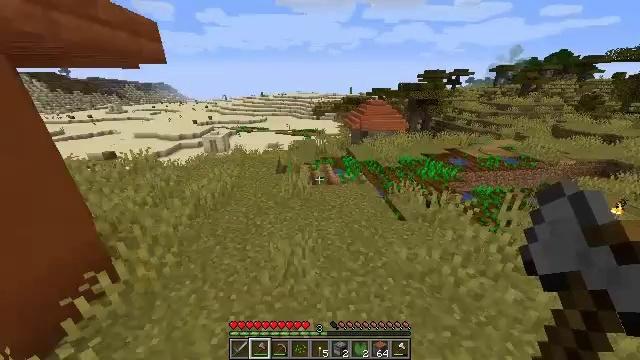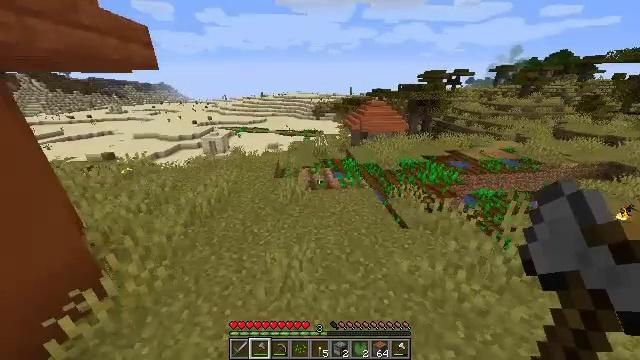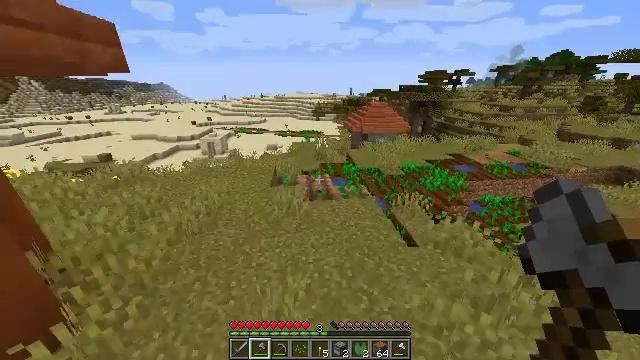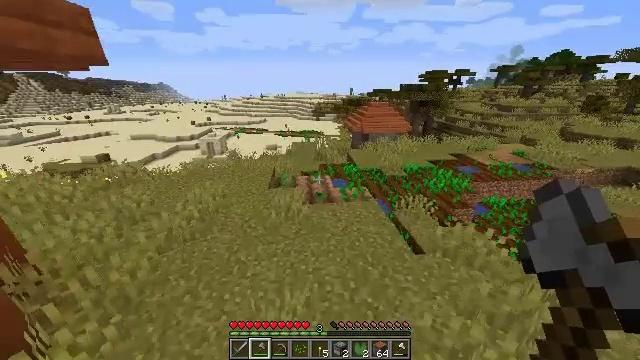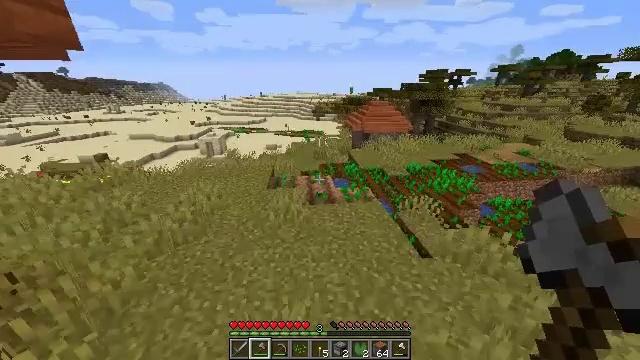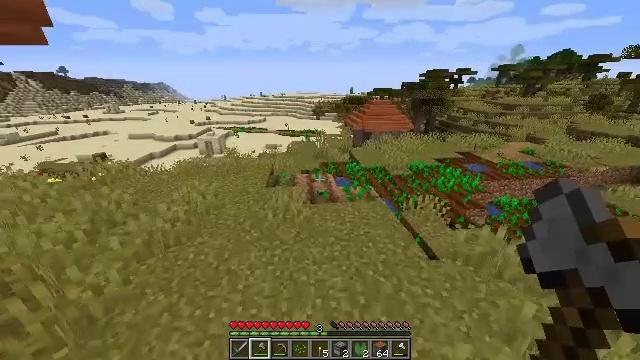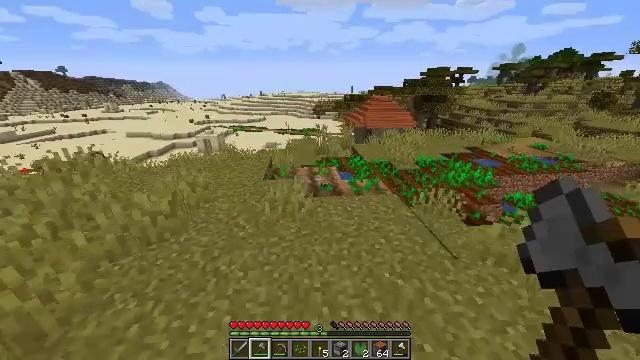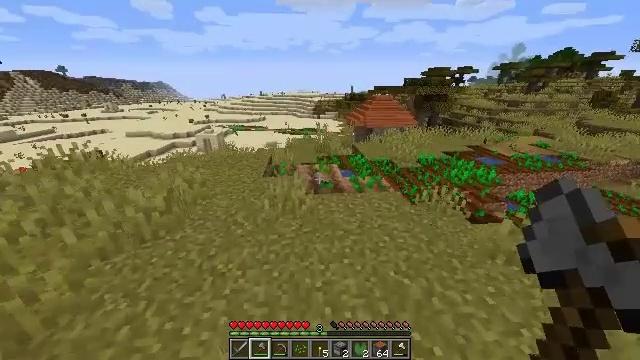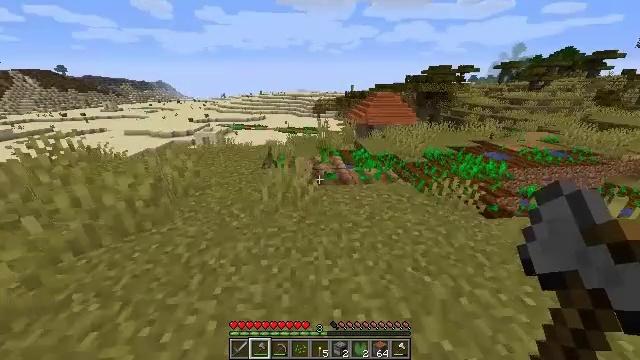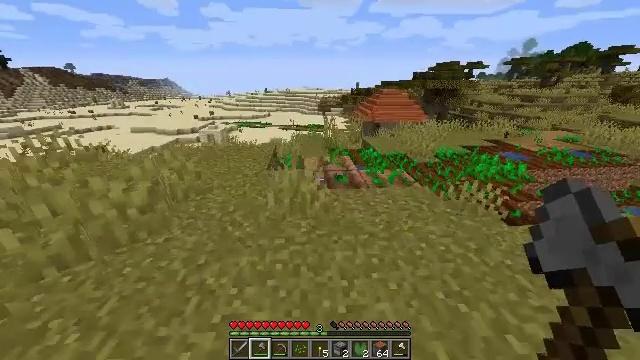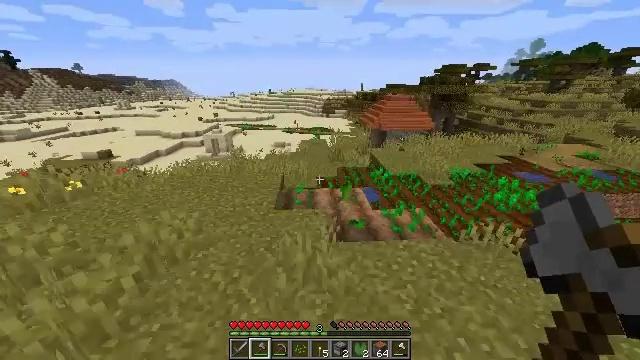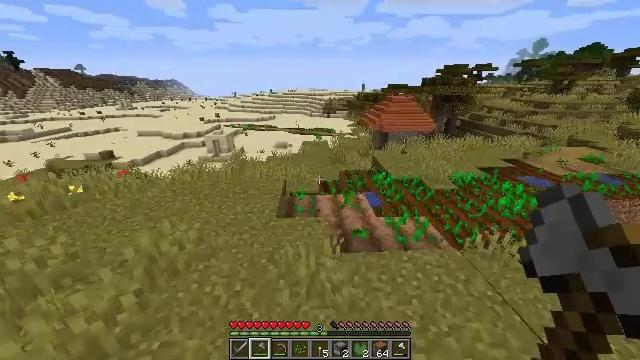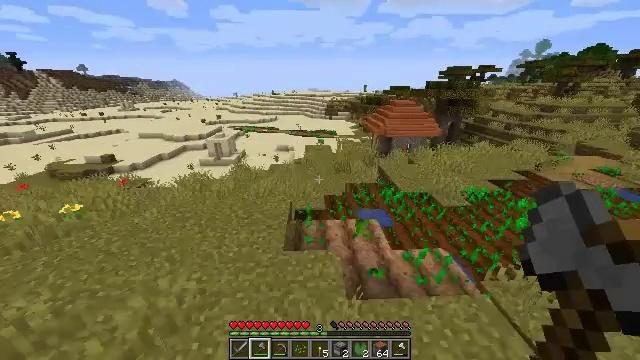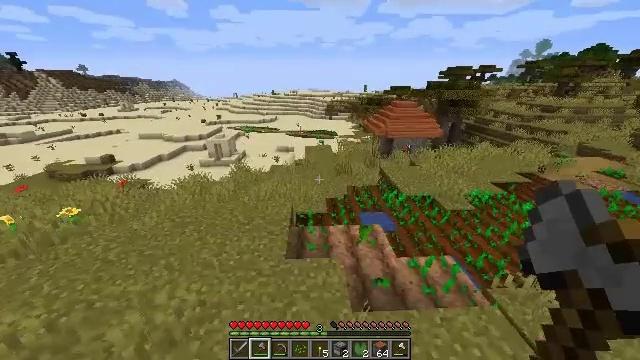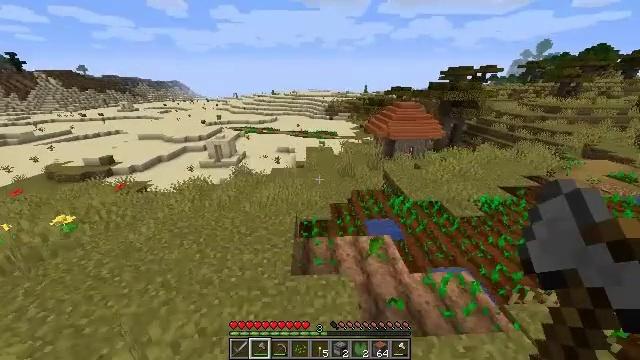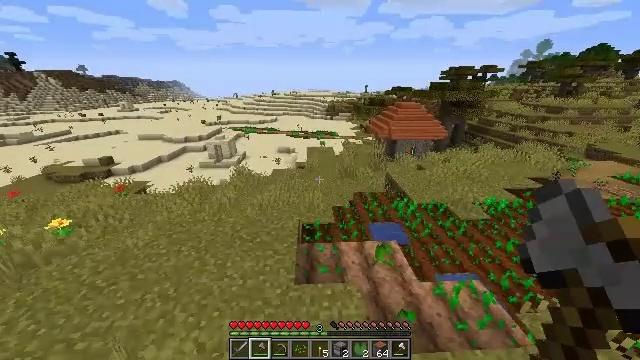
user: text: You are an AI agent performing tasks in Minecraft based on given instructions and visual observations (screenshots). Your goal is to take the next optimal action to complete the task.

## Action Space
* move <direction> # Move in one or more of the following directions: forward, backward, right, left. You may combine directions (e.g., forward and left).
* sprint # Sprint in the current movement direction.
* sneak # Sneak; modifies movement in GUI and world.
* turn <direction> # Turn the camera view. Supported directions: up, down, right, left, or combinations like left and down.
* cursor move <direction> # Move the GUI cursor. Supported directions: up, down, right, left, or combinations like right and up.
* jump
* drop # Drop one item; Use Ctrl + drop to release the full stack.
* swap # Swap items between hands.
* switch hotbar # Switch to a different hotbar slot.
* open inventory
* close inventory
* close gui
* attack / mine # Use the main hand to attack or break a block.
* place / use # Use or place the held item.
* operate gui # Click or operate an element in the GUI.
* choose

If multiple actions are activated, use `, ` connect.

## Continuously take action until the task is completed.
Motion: motion action
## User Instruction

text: Harvest a pumpkin from the field.
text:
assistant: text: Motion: move forward and move left, jump
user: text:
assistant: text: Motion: move forward and move left, jump
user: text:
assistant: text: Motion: move forward and move left, jump
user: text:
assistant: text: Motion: move forward and move left, jump
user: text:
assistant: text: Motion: move forward and move left, jump
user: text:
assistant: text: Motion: move forward and move left, jump
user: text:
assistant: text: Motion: move forward and move left, jump
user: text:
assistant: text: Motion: move forward, jump
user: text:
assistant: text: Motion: move forward and move left, turn left, jump
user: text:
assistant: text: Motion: move forward and move left, jump
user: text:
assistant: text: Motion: move forward and move left, jump
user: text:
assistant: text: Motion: move forward and move left, jump
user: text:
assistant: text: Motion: move forward and move left, jump
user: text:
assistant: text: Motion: move forward and move left, jump
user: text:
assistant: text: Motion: move forward and move left, jump
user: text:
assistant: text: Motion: move forward and move left, jump
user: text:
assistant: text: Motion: move forward and move left, jump
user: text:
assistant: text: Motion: move forward and move left, jump
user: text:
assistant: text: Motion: move forward, jump
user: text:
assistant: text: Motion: move forward, jump
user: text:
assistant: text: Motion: move forward, jump
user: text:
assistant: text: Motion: move forward, turn right and down, jump
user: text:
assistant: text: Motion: move forward, turn right and down, jump
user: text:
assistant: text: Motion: move forward, turn right, jump
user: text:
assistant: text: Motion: move forward, jump
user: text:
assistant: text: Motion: move forward, jump
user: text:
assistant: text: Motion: move forward, jump
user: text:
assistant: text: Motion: move forward, jump
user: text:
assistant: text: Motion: move forward, jump
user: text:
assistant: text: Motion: move forward, jump